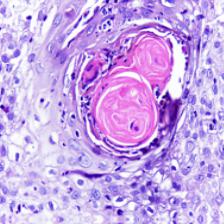
Diagnosis: OSCC